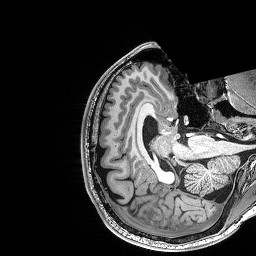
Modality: T1w
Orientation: axial